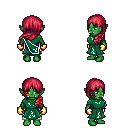
a pixel art fantasy rpg character, female body template, orc, green skin, sash dress, white pants, ruby red left-swept hairstyle, gold gloves, four views (front, back, left, right), 2x2 character sprite sheet, small pixel art, hard edges, no anti-aliasing